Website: home-depot
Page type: billing-address
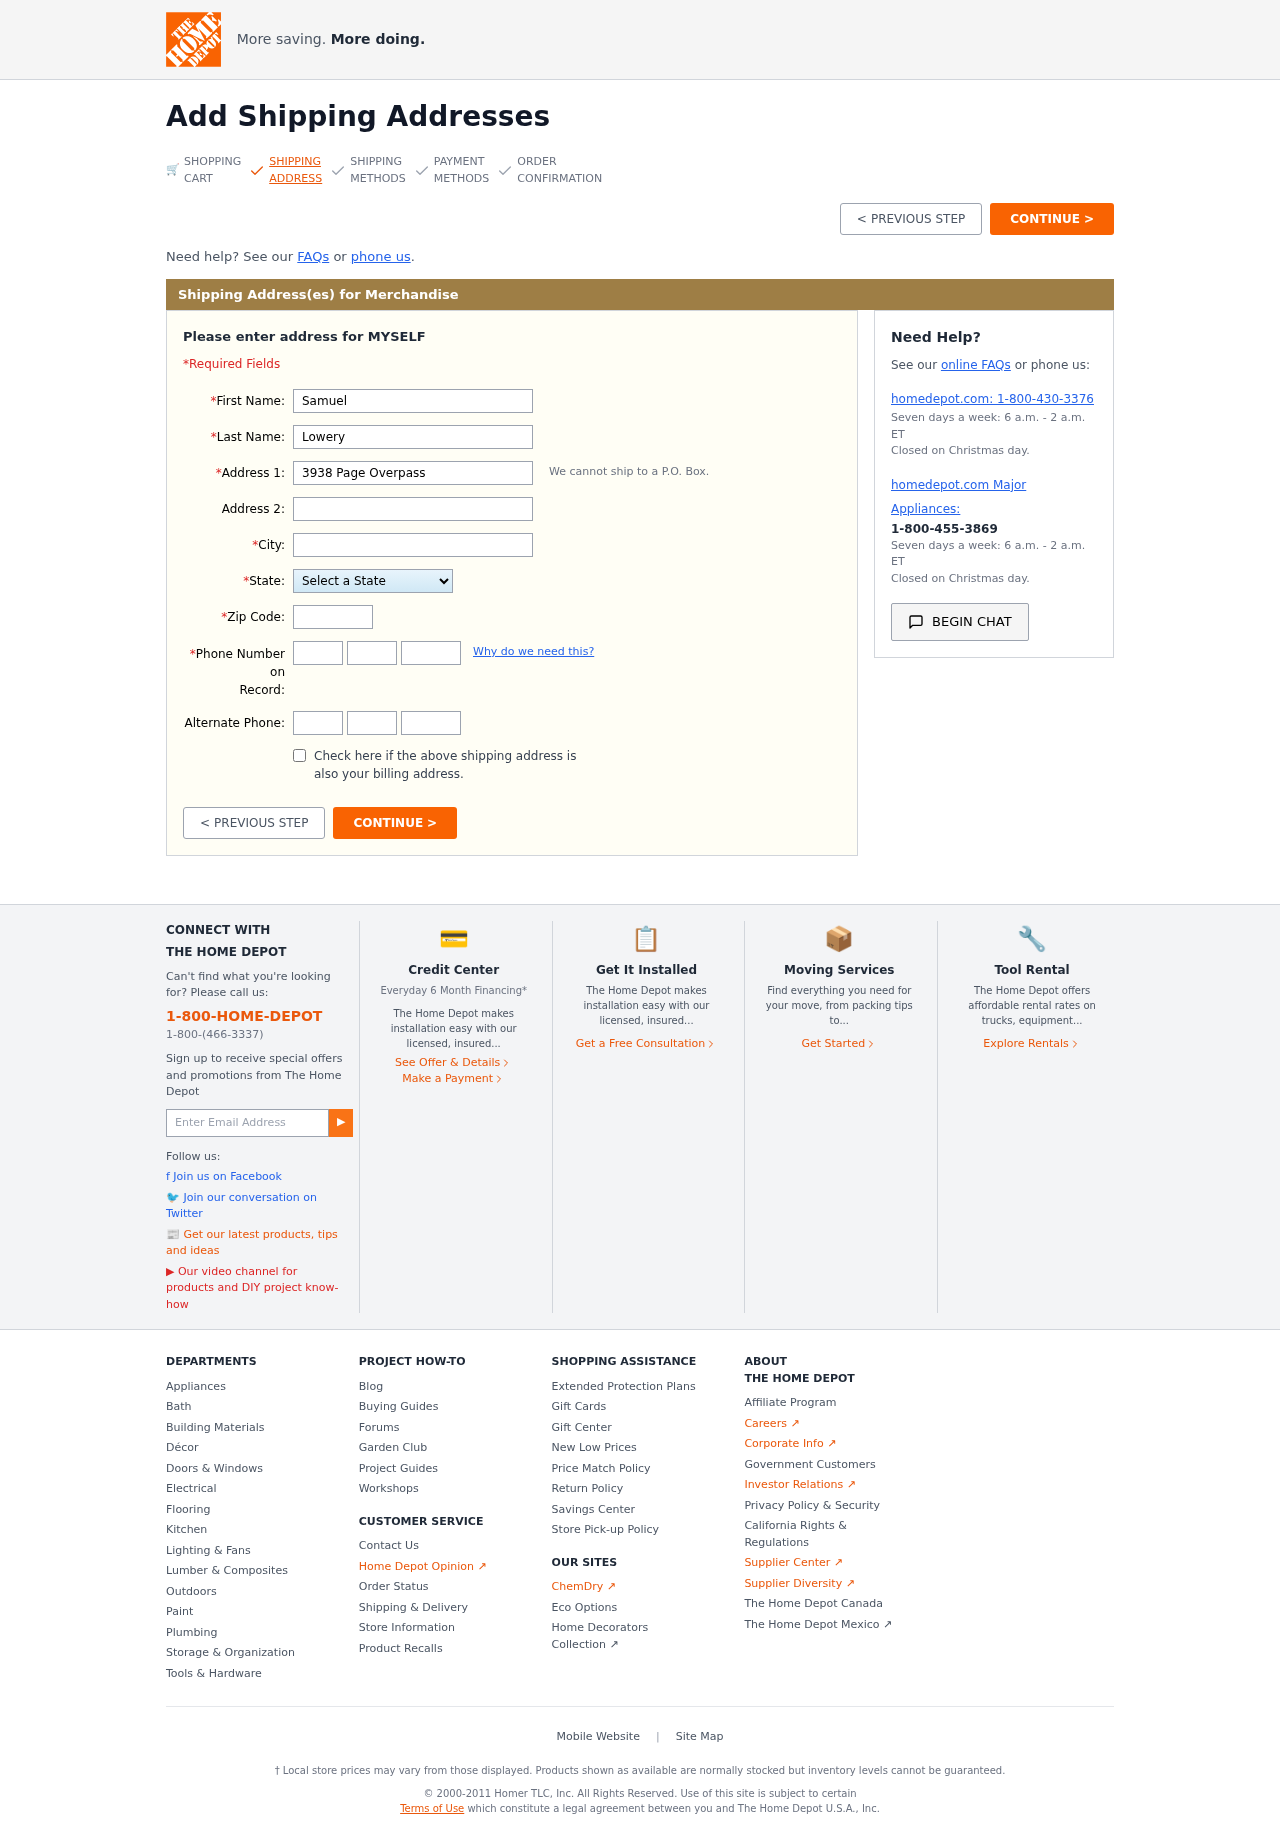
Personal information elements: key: PII_STATE
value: North Dakota
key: PII_FIRSTNAME
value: Samuel
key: PII_LASTNAME
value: Lowery
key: PII_STREET
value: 3938 Page Overpass
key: PII_CITY
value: East Rebecca
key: PII_POSTCODE
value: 29964
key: PII_PHONE_AREA
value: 450
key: PII_PHONE_PREFIX
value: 830
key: PII_PHONE_LINE
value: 6402
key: PII_PHONE_ALT_AREA
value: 518
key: PII_PHONE_ALT_PREFIX
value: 863
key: PII_PHONE_ALT_LINE
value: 1825